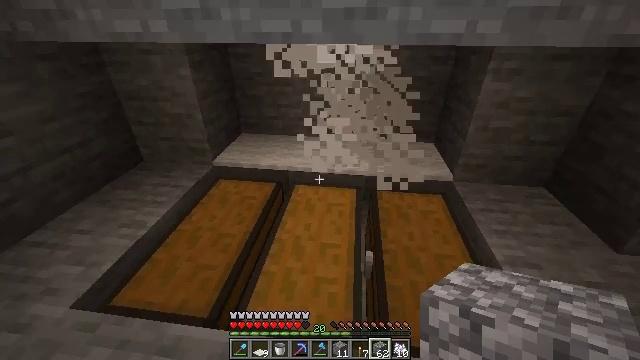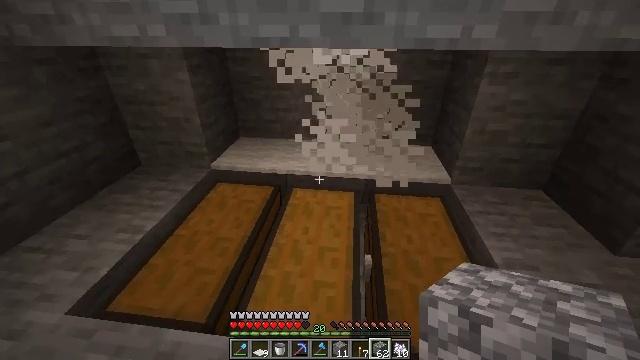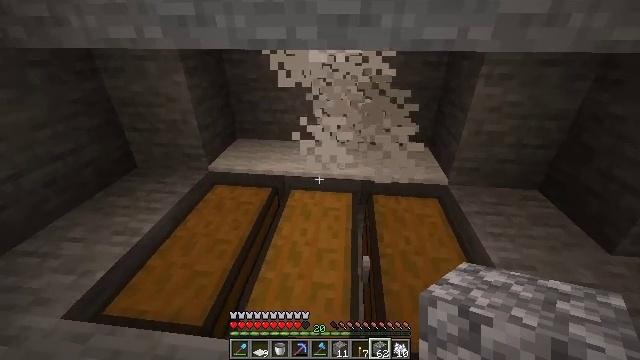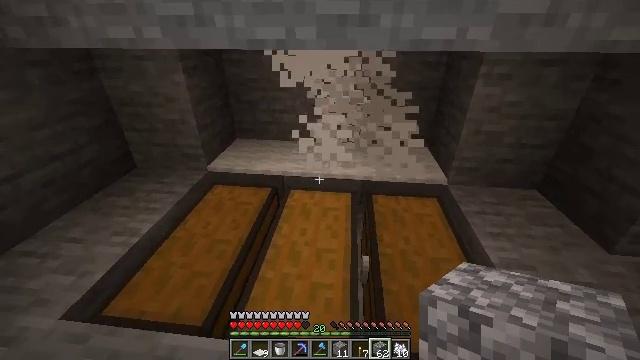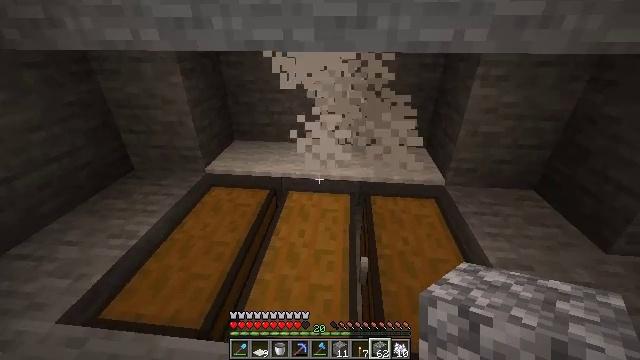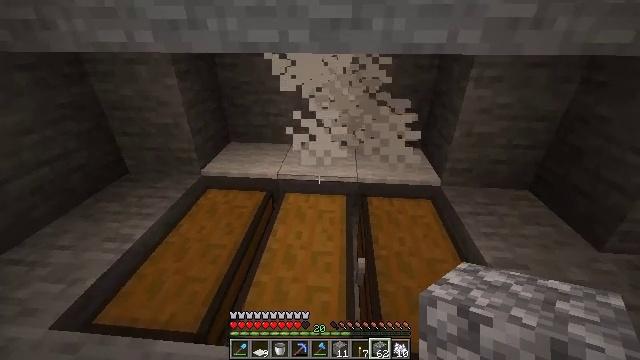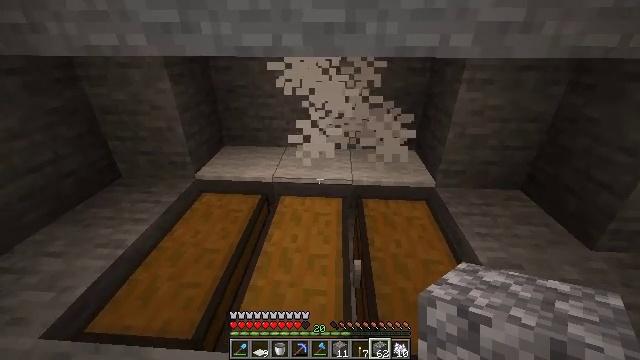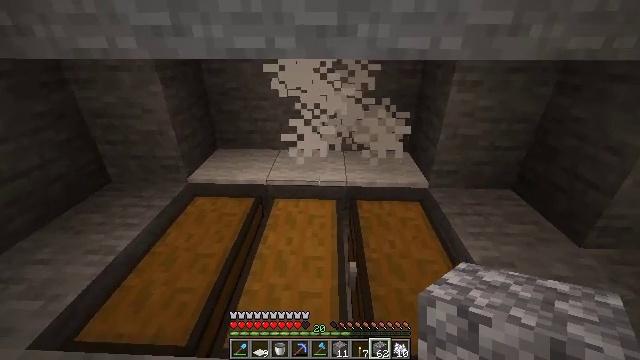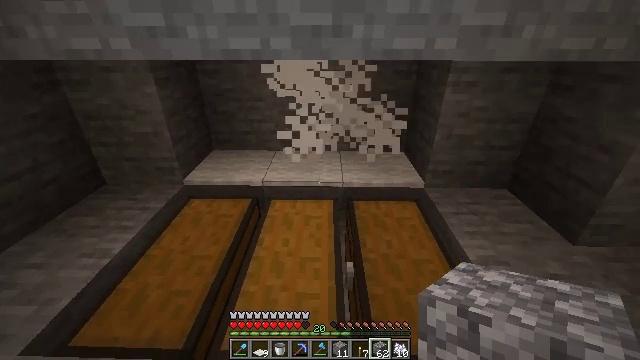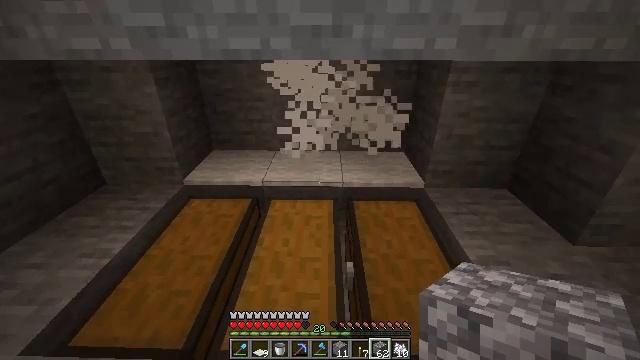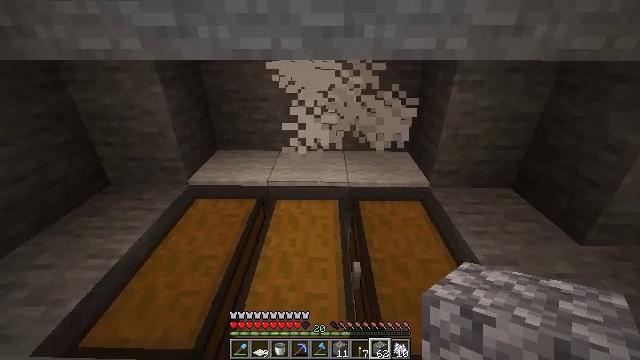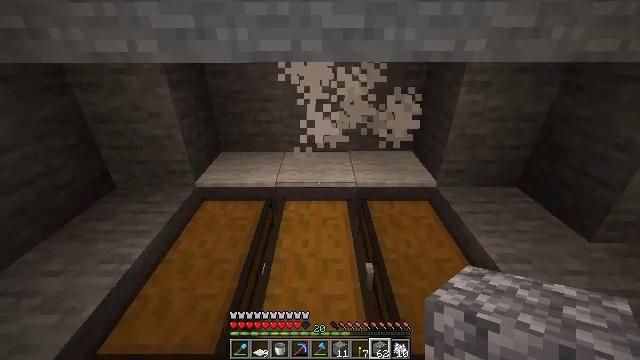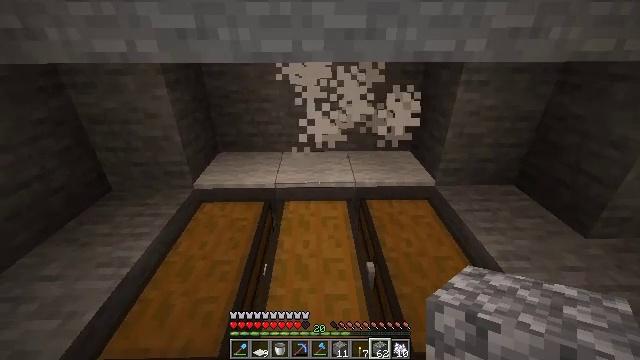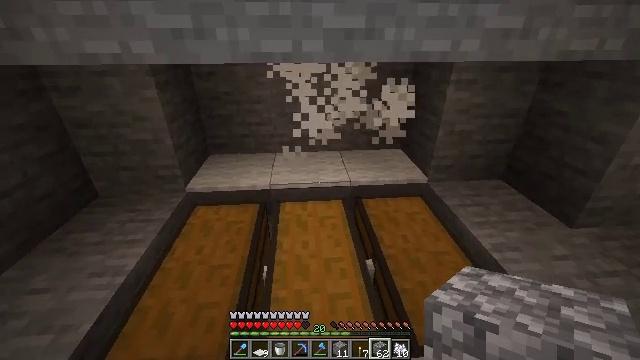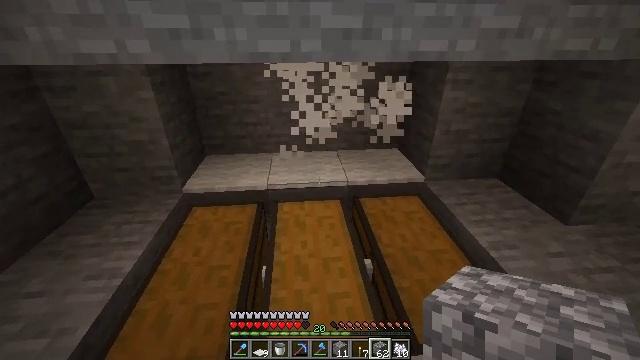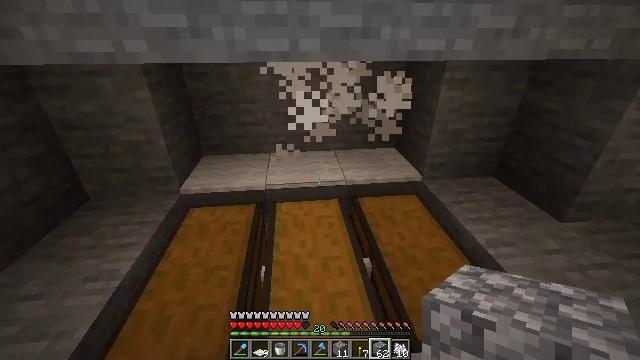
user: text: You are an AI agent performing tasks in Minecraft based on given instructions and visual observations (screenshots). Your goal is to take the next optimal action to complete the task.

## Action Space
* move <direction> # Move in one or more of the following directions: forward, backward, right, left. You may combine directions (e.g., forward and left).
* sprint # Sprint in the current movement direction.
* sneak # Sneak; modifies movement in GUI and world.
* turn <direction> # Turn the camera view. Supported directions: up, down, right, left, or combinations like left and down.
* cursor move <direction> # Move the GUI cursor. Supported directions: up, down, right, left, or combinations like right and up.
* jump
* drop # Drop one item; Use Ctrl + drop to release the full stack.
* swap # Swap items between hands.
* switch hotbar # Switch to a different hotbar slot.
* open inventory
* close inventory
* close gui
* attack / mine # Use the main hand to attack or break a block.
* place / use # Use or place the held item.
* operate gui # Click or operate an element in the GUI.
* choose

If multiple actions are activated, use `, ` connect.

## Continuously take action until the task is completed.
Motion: motion action
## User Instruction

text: Combat the skeleton.
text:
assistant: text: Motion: no_op
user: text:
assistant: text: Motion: no_op
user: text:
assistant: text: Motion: no_op
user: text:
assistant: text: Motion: no_op
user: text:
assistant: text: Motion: no_op
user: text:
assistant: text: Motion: turn right
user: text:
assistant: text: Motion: turn right
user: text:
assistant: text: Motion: no_op
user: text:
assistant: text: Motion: no_op
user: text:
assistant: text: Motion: move left
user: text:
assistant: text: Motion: move left, turn right
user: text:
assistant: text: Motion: turn right
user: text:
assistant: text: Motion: turn right
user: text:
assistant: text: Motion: no_op
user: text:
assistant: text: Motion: no_op
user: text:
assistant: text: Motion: no_op
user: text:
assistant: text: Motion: no_op
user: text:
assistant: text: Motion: no_op
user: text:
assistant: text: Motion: no_op
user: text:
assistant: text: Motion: no_op
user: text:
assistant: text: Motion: no_op
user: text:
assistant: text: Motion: no_op
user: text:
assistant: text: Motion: turn left
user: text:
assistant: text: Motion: no_op
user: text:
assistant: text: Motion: no_op
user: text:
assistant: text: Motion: no_op
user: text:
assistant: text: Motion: no_op
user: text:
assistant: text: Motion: no_op
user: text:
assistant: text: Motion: no_op
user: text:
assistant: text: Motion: no_op